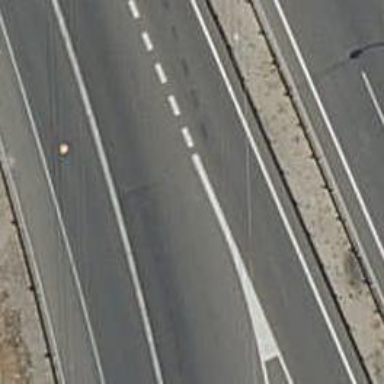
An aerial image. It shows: Motorway link.